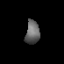
Tissue: prostate
Cell type: T cells
Senescence score: 0.3472
Nuclear area (px): 320
Mean DAPI intensity: 102.331